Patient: sex M, age 55
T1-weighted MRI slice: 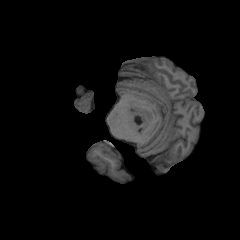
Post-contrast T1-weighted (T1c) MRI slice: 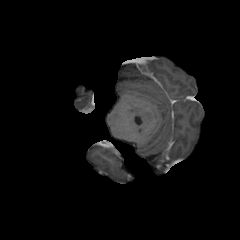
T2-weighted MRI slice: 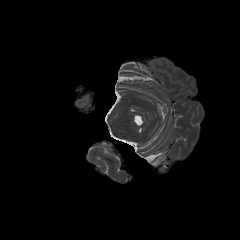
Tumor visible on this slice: no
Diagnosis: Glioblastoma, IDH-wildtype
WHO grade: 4